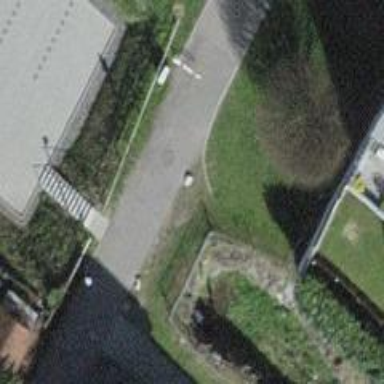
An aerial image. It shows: Bollard barrier.